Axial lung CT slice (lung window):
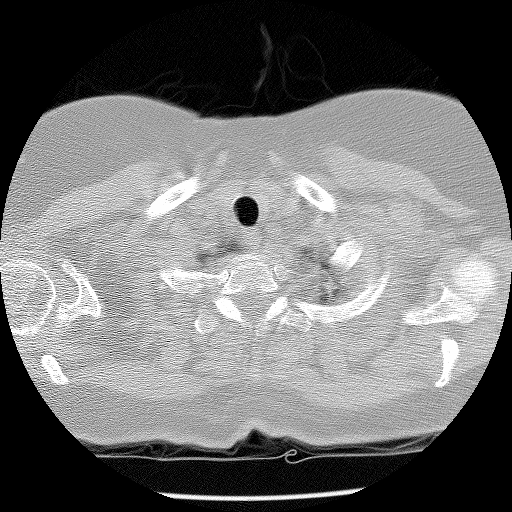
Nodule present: no